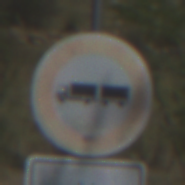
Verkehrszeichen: VerbotLastkraftwagenMitAnhaenger
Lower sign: ZeitangabenMitBeschraenkungAufWochentage1
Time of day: Midday
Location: Outdoor (Nature)
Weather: PartlyCloudy
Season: Autumn
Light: Natural